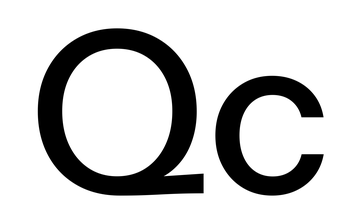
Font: InstrumentSans_Medium